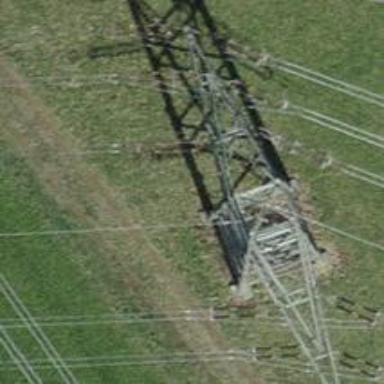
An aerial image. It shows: Three cables of power line.